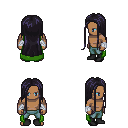
a pixel art fantasy rpg character, male body template, human, dark skin, green cape, teal pants, raven extra-long hairstyle, white cloth bandages, black shoes, four views (front, back, left, right), 2x2 character sprite sheet, small pixel art, hard edges, no anti-aliasing